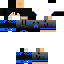
A male skeleton skin with dark skin, wearing brown helmet dressed in a blue armor chest and blue pants, featuring a closed mouth.